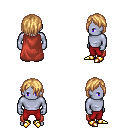
a pixel art fantasy rpg character, male body template, dark elf, purple skin, maroon cape, red pants, light blonde bangs hairstyle, gold boots, four views (front, back, left, right), 2x2 character sprite sheet, small pixel art, hard edges, no anti-aliasing